Field crop: maize
Growth stage: 2
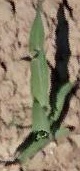
Species: maize